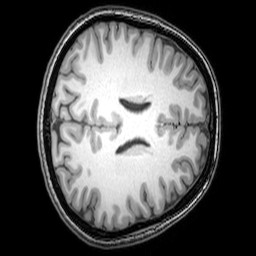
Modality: T1w
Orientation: axial
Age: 21
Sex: female
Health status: healthy
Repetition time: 0.081 s
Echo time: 0.037 s